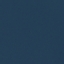
Land use / land cover: SeaLake